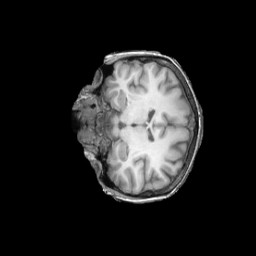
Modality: T1w
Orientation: coronal
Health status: ill
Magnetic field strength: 3 T